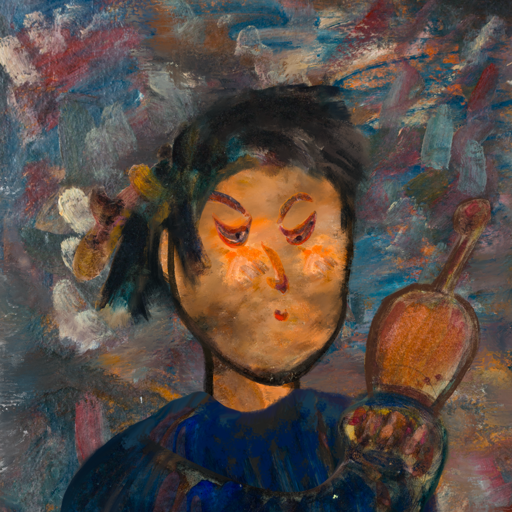
Background: Boggyland, Head And Neck Side: Gypsy_Queen, Face Side: Hypocrite, Bust: Pipe, Hair Side: Pipe, Head Accessory: Blank, Second Necklace: Blank, Necklace: Blank, Baby: Blank